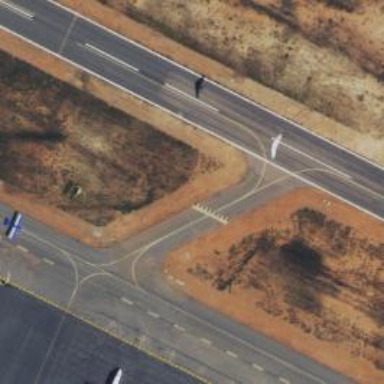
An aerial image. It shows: Image of taxiway at airport.